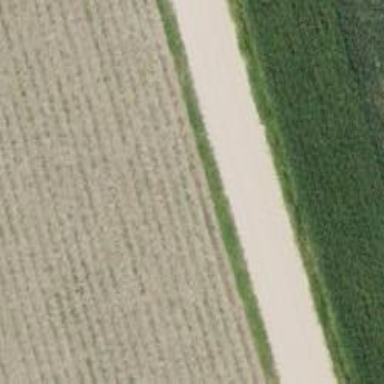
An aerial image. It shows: Agricultural track with grade2 tracktype.